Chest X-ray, PA view. Patient: 63 years old, sex F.
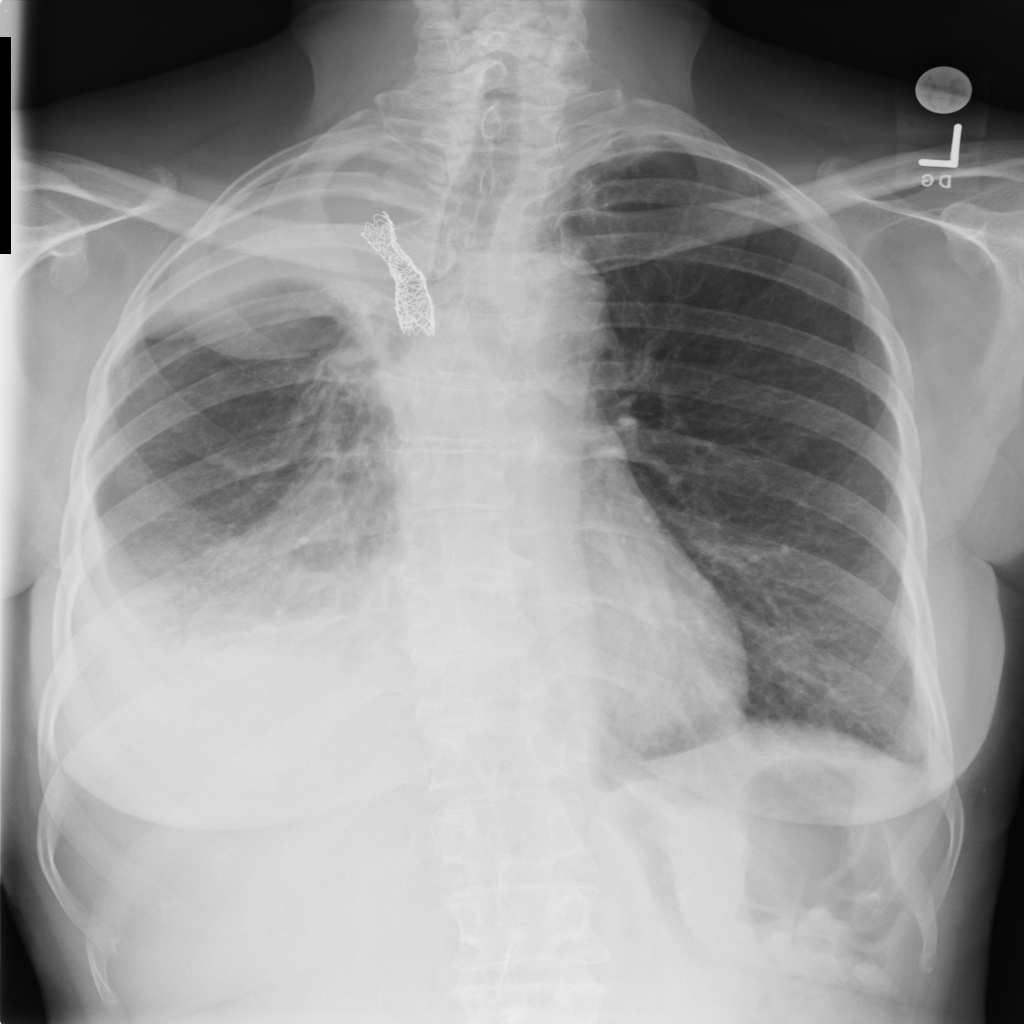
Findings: Atelectasis, Effusion